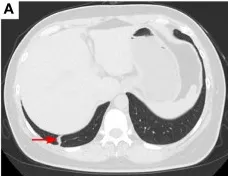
2021-12-15: Length of metastatic tumor in lower lobe of lung was 1.13 cm [red arrow, ], short diameter of right hilar lymph node 1.26 cm [red arrow.
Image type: radiology (ct)